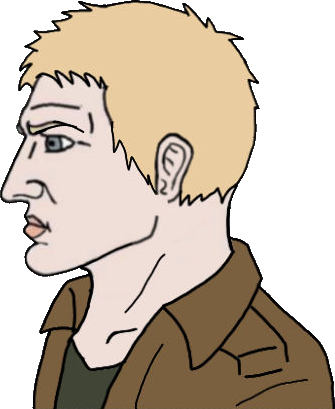
Label: 4_Yes_Chad